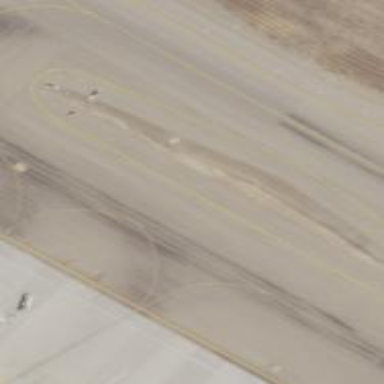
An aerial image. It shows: View of taxiway at the airport.